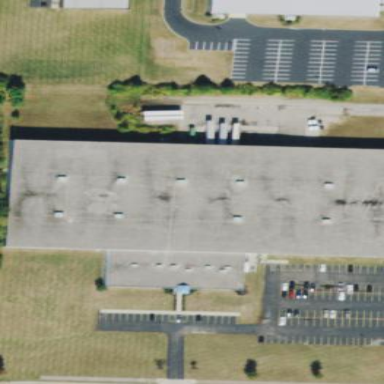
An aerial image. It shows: Commercial building.